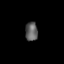
Tissue: lung
Cell type: T cells
Senescence score: 0.2426
Nuclear area (px): 233
Mean DAPI intensity: 94.807